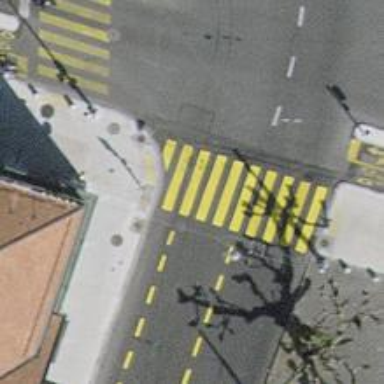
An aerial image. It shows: Footway with marked crossing. The surface is asphalt.